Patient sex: M
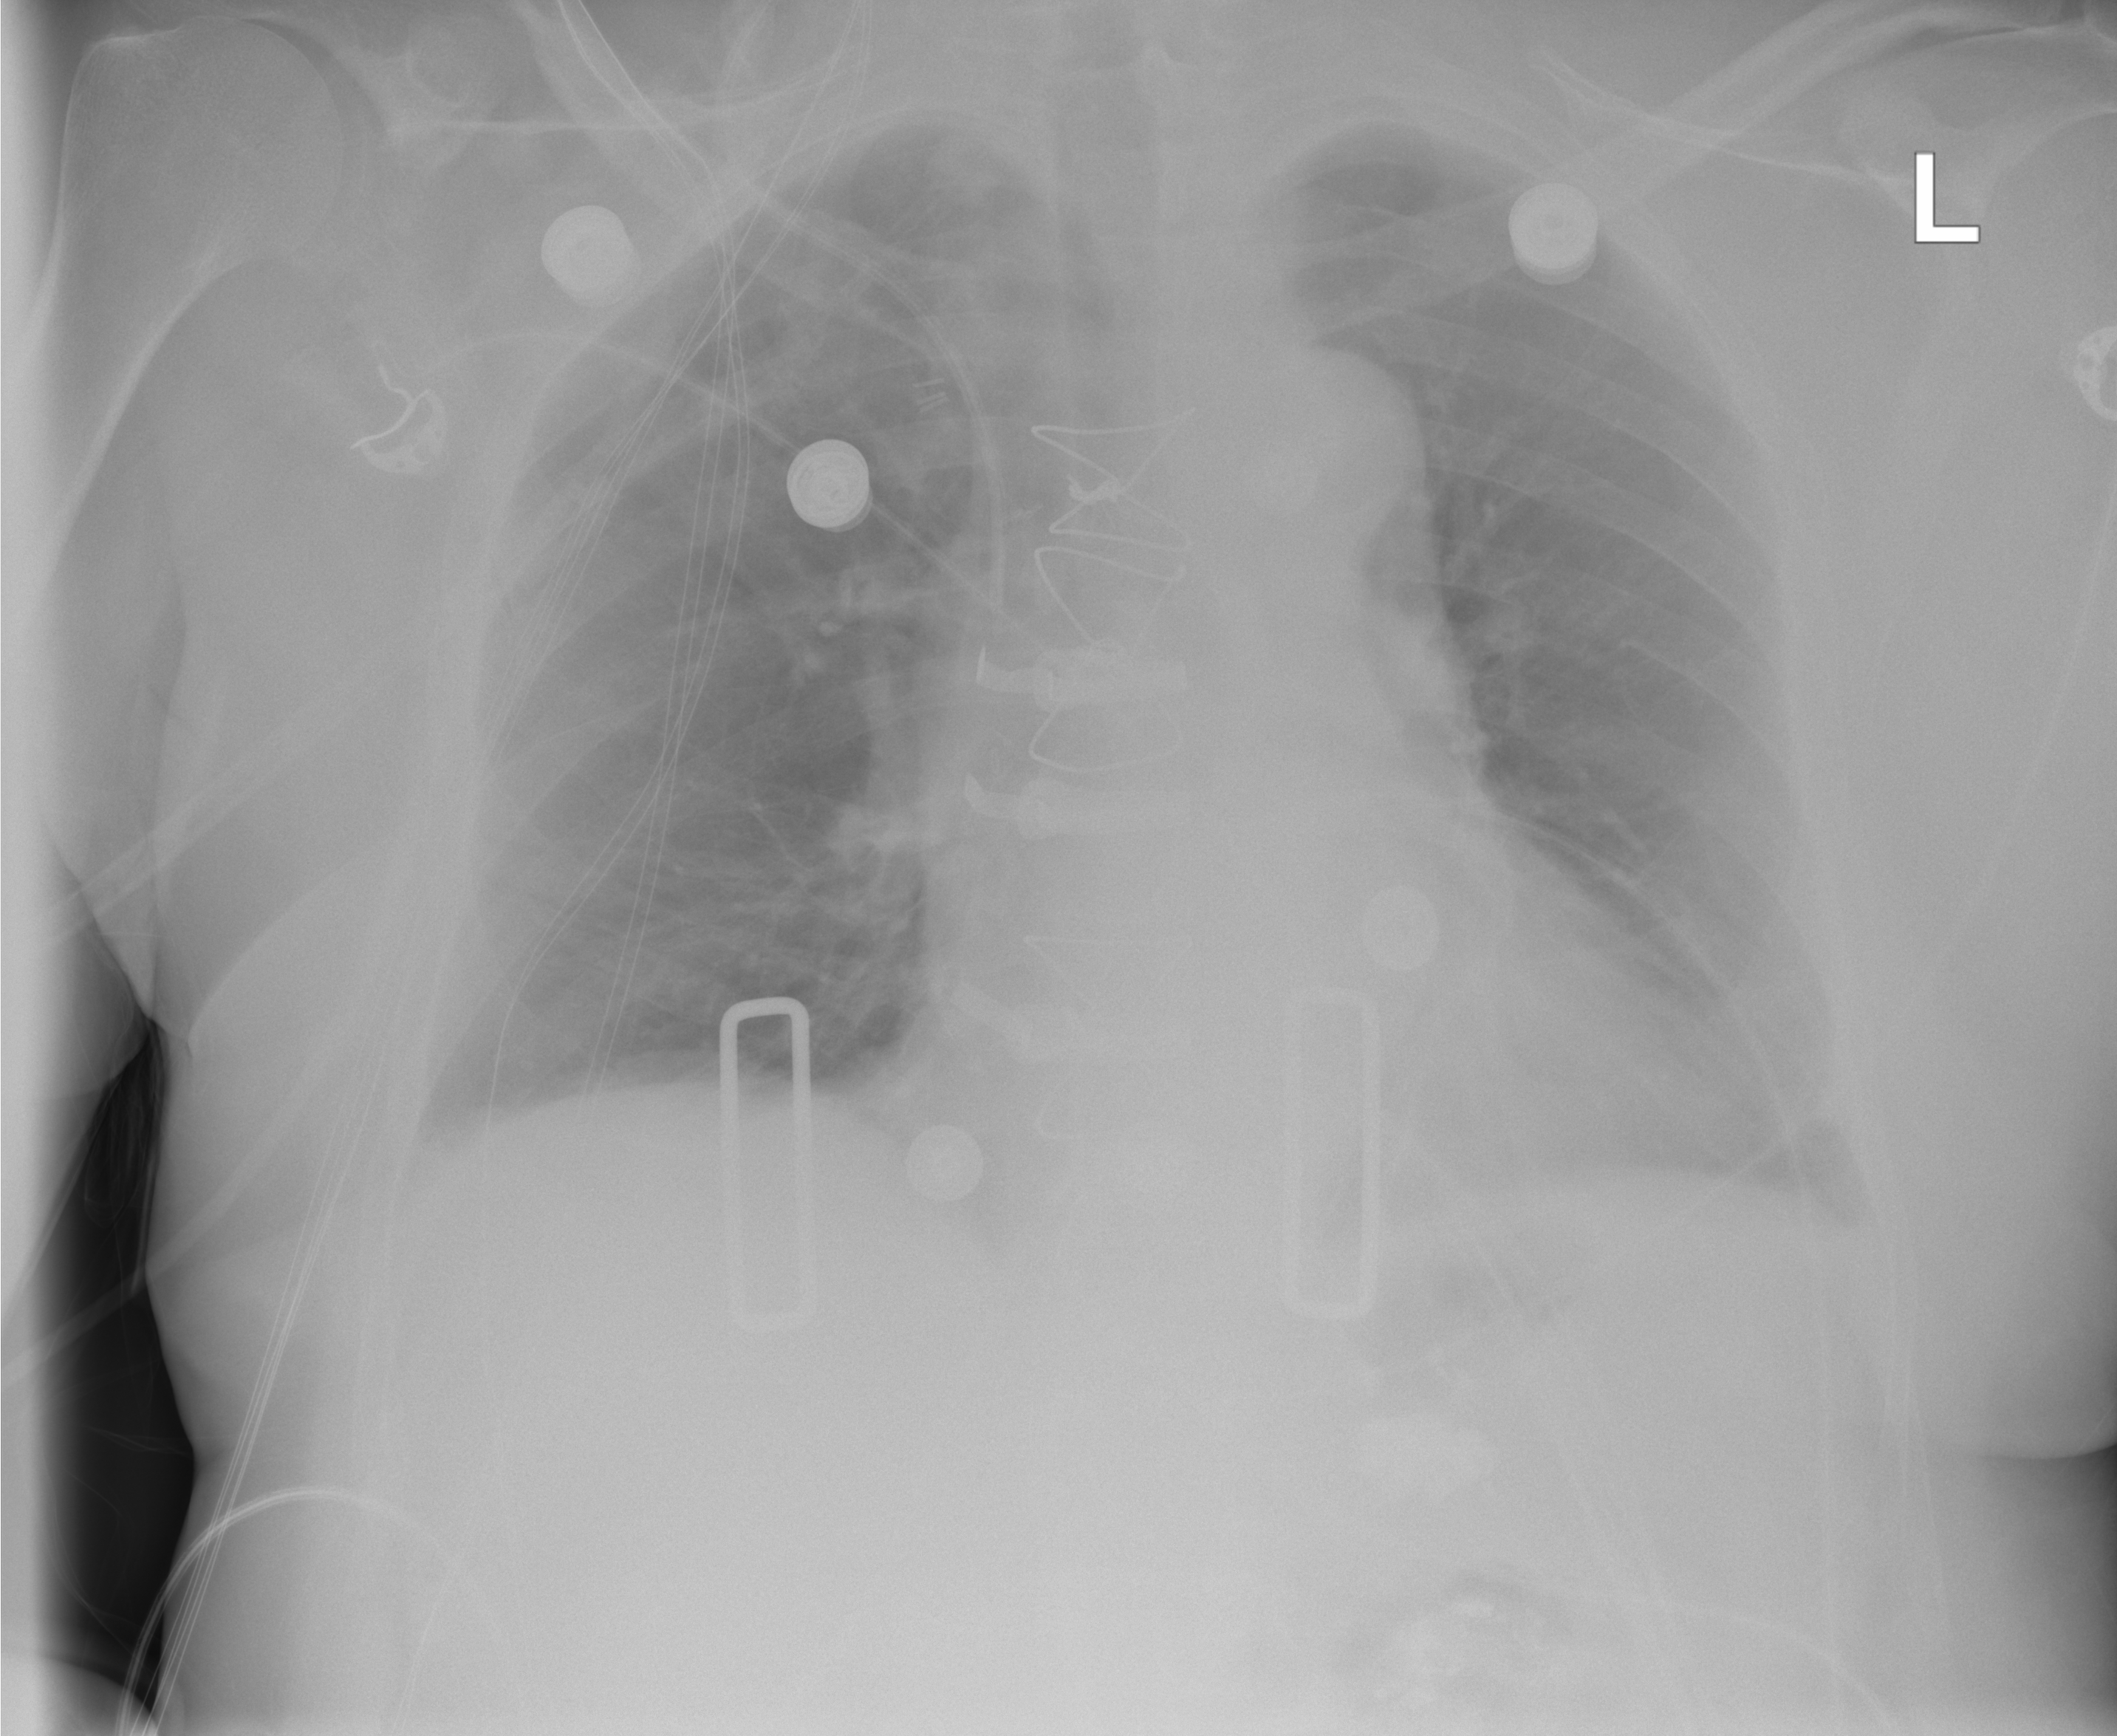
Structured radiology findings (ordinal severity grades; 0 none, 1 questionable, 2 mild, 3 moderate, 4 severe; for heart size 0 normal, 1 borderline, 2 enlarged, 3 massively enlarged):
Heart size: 0
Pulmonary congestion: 0
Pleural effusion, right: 2
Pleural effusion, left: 2
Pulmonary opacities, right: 0
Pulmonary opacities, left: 0
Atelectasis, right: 0
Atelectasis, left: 2